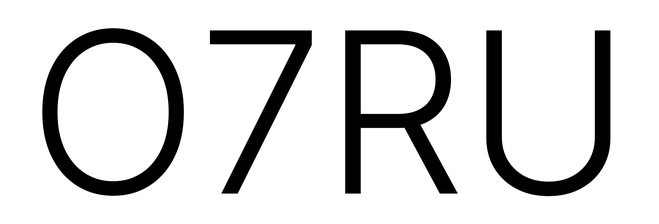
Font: Inter_Light